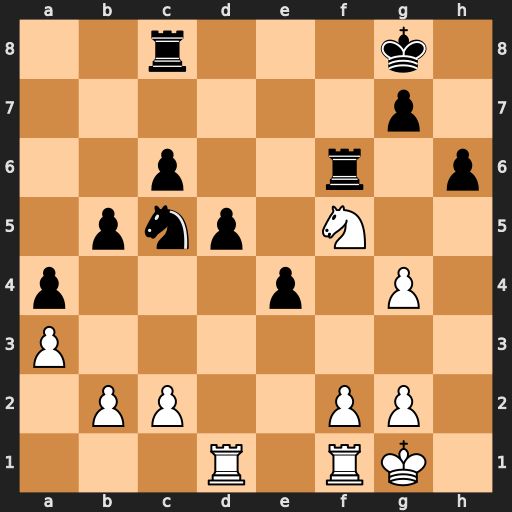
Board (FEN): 2r3k1/6p1/2p2r1p/1pnp1N2/p3p1P1/P7/1PP2PP1/3R1RK1
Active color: w
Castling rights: -
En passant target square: -
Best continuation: Ne7+ Kf7 Nxc8